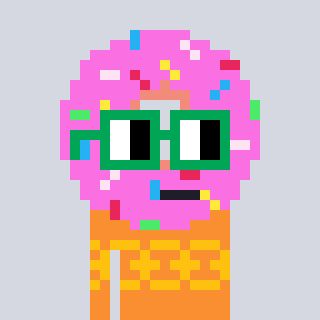
a pixel art character with square green glasses, a doughnut-shaped head and a orange-colored body on a cool background